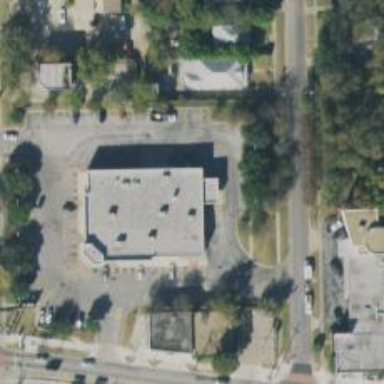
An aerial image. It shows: Pharmacy providing healthcare services.